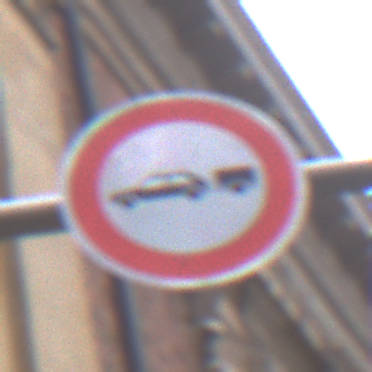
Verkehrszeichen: VerbotPersonenkraftwagenMitAnhaenger
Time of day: Midday
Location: Outdoor (Urban)
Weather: Overcast
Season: NotSpecified
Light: Natural